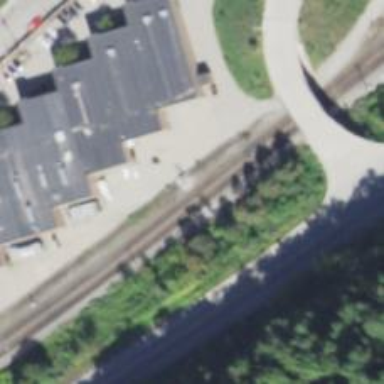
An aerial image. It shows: Railway signal.